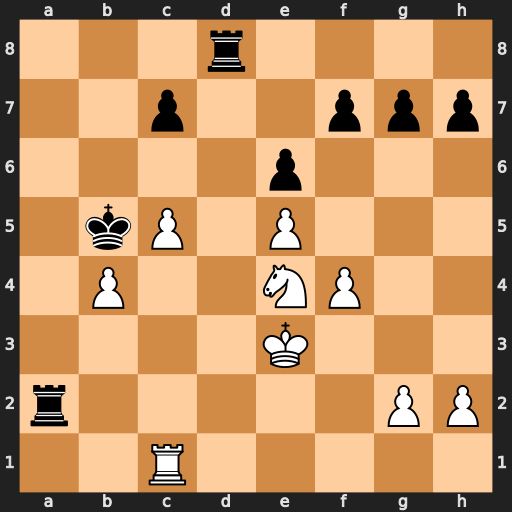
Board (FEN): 3r4/2p2ppp/4p3/1kP1P3/1P2NP2/4K3/r5PP/2R5
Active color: w
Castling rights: -
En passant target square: -
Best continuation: Nc3+ Kxb4 Nxa2+